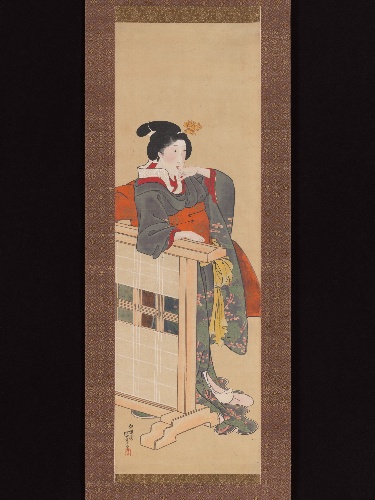
Title: 大奥女中芝居見物図|Lady-in-Waiting at Edo Castle
Artist: Utagawa Kuniyoshi 歌川國芳
Artist bio: Japanese, 1797–1861
Date: ca. 1854–60 (Ansei era)
Object type: Hanging scroll
Classification: Paintings
Medium: Hanging scroll; ink and color on silk
Culture: Japan
Period: Edo period (1615–1868)
Dimensions: Image: 35 7/8 × 11 1/2 in. (91.2 × 29.2 cm)
Overall with mounting: 70 3/4 × 16 3/8 in. (179.7 × 41.6 cm)
Overall with knobs: 70 3/4 × 18 1/2 in. (179.7 × 47 cm)
Department: Asian Art
Credit line: Gift of Sue Cassidy Clark, in honor of Barbara Brennan Ford, 2020
Accession year: 2020
Repository: Metropolitan Museum of Art, New York, NY